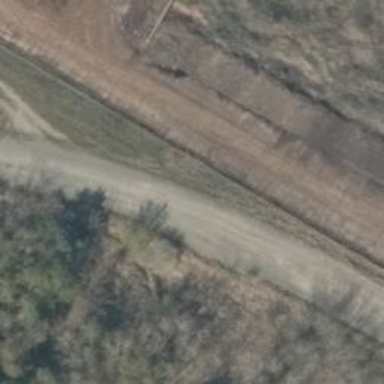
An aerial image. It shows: Gravel track with grade2 quality.